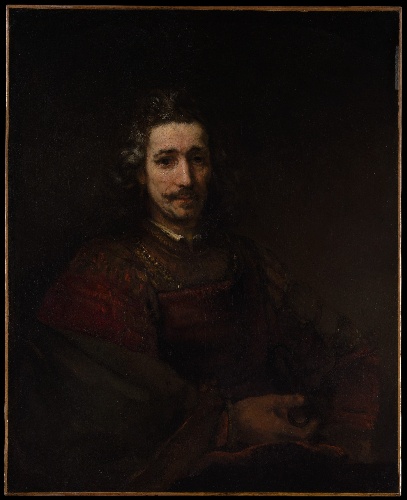
Title: Man with a Magnifying Glass
Artist: Rembrandt (Rembrandt van Rijn)
Artist bio: Dutch, Leiden 1606–1669 Amsterdam
Date: early 1660s
Object type: Painting
Classification: Paintings
Medium: Oil on canvas
Dimensions: 36 x 29 1/4 in. (91.4 x 74.3 cm)
Department: European Paintings
Credit line: Bequest of Benjamin Altman, 1913
Accession year: 1914
Repository: Metropolitan Museum of Art, New York, NY
Tags: Men|Portraits